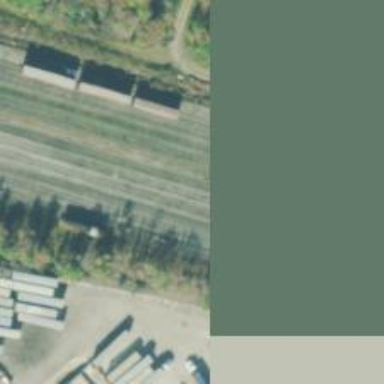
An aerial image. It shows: Manifest railway yard.